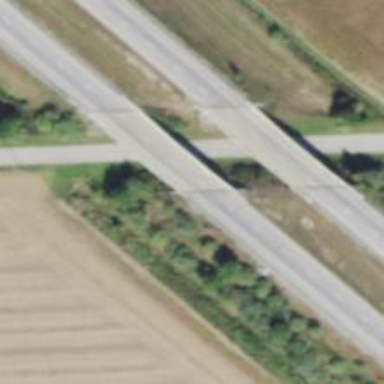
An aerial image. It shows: Motorway bridge.